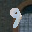
Label: 9